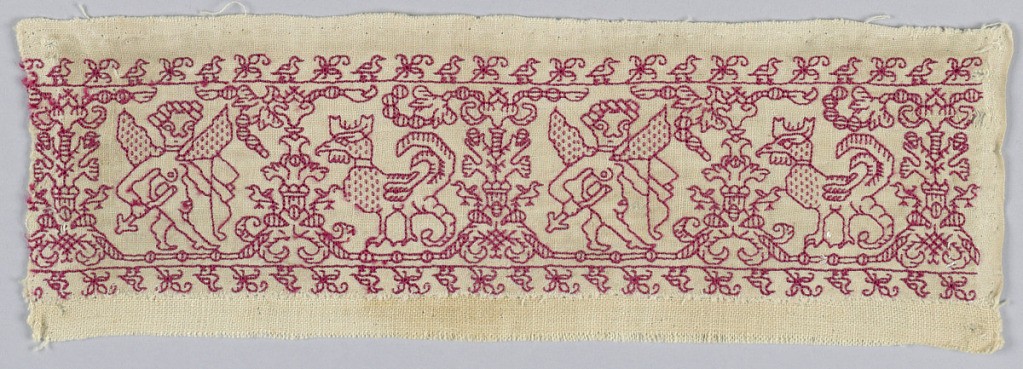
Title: Band
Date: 16th–17th century
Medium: silk on linen Technique: embroidered
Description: Band fragment showing Cupid and griffon in red silk on linen.